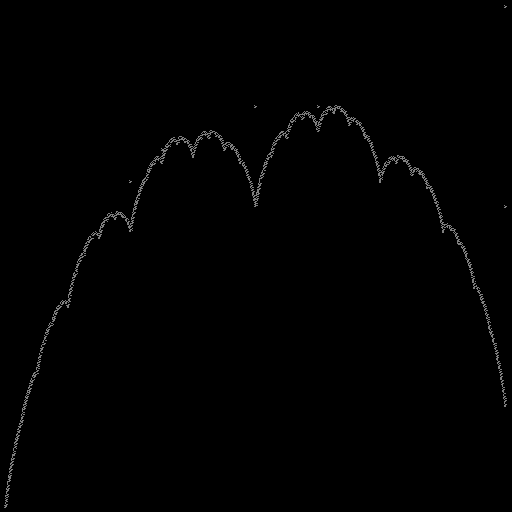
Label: a4